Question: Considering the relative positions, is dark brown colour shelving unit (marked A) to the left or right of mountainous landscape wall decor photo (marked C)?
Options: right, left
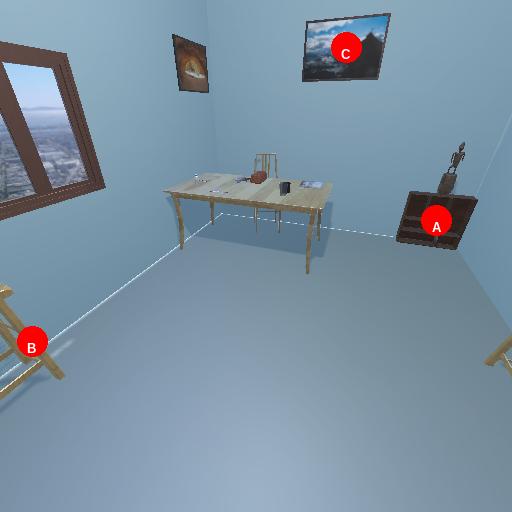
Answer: right